Field crop: maize
Growth stage: 2
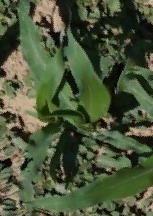
Species: maize